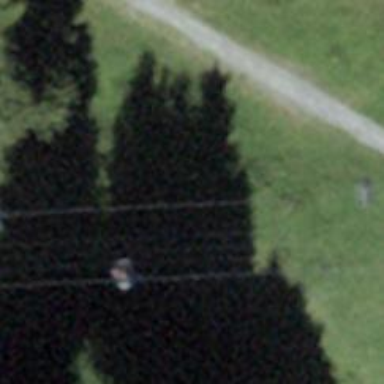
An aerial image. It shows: Pylon for aerialway.